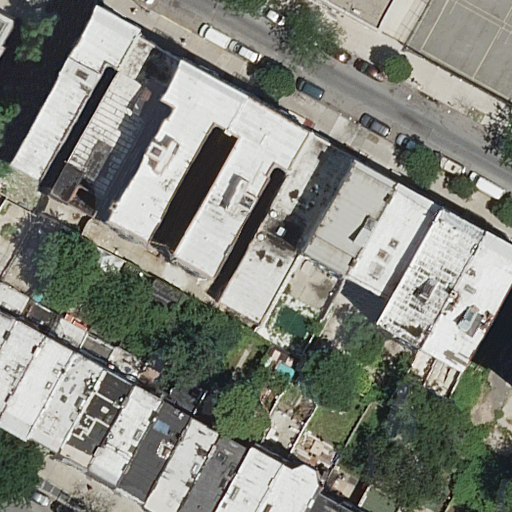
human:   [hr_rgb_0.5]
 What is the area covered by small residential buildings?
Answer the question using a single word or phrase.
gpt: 382m2

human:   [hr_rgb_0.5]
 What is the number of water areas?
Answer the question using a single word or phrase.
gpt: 0

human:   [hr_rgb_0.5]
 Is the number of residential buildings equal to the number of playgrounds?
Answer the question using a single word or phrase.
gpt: no

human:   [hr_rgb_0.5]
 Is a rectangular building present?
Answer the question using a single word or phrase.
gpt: yes

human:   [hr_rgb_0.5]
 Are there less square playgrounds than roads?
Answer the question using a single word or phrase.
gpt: yes

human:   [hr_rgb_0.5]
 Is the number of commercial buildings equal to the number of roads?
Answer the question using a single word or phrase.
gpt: no

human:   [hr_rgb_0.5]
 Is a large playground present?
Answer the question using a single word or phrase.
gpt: yes

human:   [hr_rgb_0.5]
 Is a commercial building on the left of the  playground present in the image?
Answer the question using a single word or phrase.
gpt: no

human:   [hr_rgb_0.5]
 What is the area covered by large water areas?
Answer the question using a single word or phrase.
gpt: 0m2

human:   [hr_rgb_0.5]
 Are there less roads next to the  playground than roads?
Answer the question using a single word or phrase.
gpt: no

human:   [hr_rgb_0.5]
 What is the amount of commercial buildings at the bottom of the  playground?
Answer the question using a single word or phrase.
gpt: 0

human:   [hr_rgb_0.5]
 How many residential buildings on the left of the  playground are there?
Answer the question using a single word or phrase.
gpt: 25

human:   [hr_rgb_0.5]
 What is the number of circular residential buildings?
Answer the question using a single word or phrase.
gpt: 0

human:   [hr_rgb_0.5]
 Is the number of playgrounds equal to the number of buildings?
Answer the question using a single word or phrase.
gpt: no

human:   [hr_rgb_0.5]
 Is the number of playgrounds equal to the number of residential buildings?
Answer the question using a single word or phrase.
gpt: no

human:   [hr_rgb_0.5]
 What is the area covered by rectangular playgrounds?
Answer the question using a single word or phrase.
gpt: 3377m2

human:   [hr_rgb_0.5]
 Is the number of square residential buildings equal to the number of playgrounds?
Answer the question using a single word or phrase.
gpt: no

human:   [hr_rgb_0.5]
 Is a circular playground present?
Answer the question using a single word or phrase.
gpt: no

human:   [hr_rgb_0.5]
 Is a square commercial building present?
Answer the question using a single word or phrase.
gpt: no

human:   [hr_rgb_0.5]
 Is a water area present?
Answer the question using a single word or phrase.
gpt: no

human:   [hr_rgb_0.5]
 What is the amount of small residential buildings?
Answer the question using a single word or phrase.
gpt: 8

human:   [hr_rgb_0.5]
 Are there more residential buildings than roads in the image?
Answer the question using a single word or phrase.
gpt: yes

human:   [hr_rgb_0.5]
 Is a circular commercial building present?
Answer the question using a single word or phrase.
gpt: no

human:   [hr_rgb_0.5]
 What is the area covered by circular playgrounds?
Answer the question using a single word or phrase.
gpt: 0m2

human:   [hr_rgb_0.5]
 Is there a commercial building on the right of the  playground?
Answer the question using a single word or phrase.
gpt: no

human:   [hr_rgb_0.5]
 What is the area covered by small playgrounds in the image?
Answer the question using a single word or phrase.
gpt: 0m2

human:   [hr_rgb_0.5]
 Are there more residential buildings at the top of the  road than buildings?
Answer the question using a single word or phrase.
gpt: no

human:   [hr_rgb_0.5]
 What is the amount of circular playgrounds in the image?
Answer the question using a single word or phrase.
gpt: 0

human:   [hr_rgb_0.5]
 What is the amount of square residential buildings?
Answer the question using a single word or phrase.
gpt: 0

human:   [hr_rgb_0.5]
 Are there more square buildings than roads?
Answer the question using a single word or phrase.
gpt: no

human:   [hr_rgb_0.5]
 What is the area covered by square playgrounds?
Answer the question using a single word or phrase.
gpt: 0m2

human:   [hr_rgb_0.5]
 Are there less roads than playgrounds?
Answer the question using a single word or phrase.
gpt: no

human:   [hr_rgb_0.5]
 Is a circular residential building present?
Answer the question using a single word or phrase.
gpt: no

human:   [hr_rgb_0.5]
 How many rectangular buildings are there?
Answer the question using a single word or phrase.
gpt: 22

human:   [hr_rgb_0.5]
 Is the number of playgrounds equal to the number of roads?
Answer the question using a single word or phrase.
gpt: yes

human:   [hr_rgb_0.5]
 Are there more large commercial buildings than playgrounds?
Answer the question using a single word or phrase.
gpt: no